Question:
How to get whole list of processes in decreasing order of their thread count ( C# )
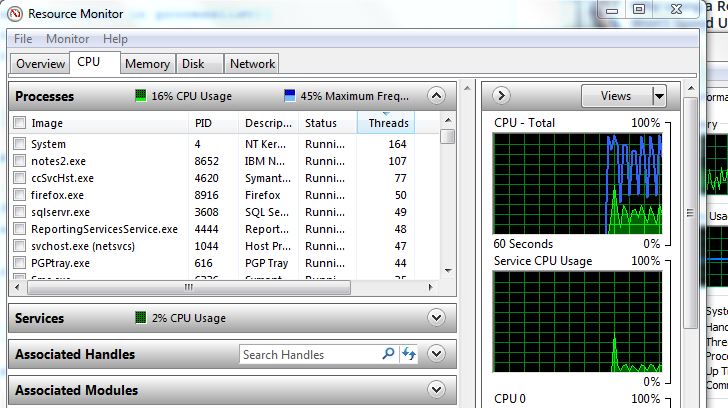
Answer: Its a big code (can become more compact)......but finally got the answer....thank you so much @kuruban @Gnqz @utility @derape
'''
using System;
using System.Collections.Generic;
using System.Linq;
using System.Text;
using System.Threading.Tasks;
using System.Diagnostics;
namespace ConsoleApplication1
{
class Program
{
static void Main(string[] args)
{
System.Diagnostics.Process[] procArray;
procArray = System.Diagnostics.Process.GetProcesses();
String[,] arr = new String[300,2];
String max, maxi;
int k;
for (k = 0; k < procArray.Length; k++)
{
arr[k, 0] = procArray[k].ProcessName;
arr[k, 1] = (procArray[k].Threads.Count).ToString();
}
for (int i = 0; i < procArray.Length; i++)
{
for (int j = i; j < procArray.Length; j++)
{
if (int.Parse(arr[i, 1]) < int.Parse(arr[j, 1]))
{
max = arr[j, 0];
arr[j, 0] = arr[i, 0];
arr[i, 0] = max;
maxi = arr[j, 1];
arr[j, 1] = arr[i, 1];
arr[i, 1] = maxi;
}
}
}
for (int i = 0; i < procArray.Length; i++)
{
Console.WriteLine("{0} {1}", arr[i, 0], arr[i, 1]);
}
}
}
}
'''